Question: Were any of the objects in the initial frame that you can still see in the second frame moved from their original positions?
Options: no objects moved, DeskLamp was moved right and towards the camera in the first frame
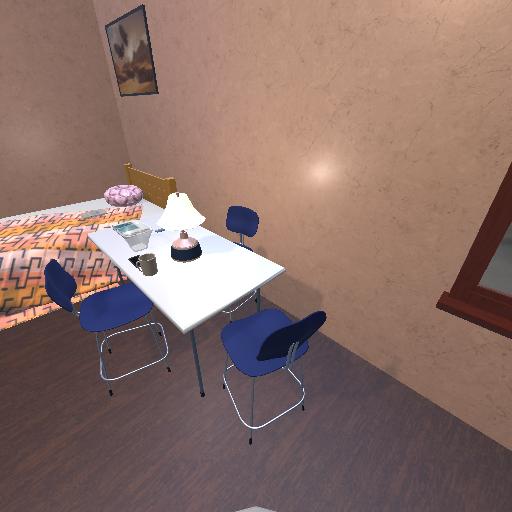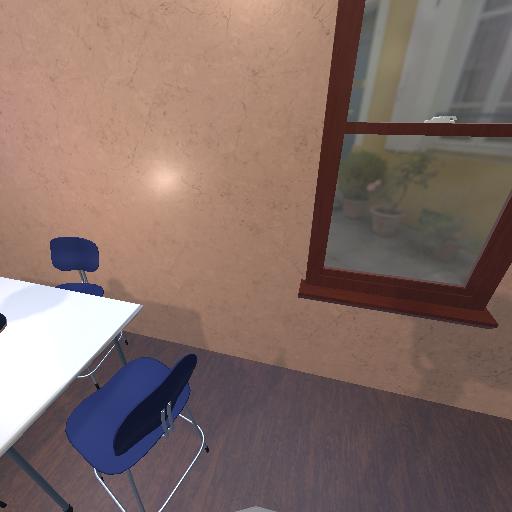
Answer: no objects moved